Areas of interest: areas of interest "Leiyang City Guanwang Lake Scenic Area"
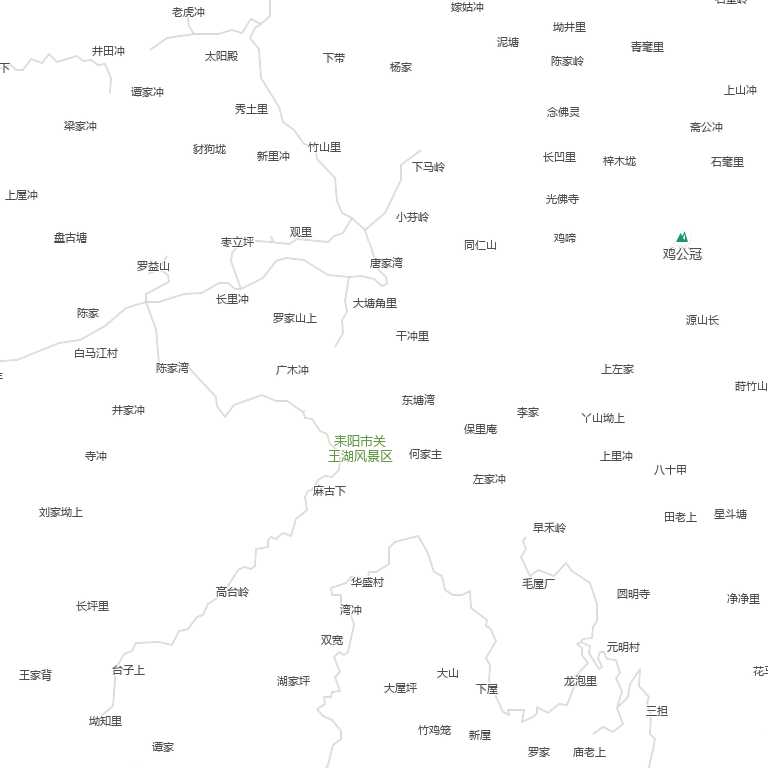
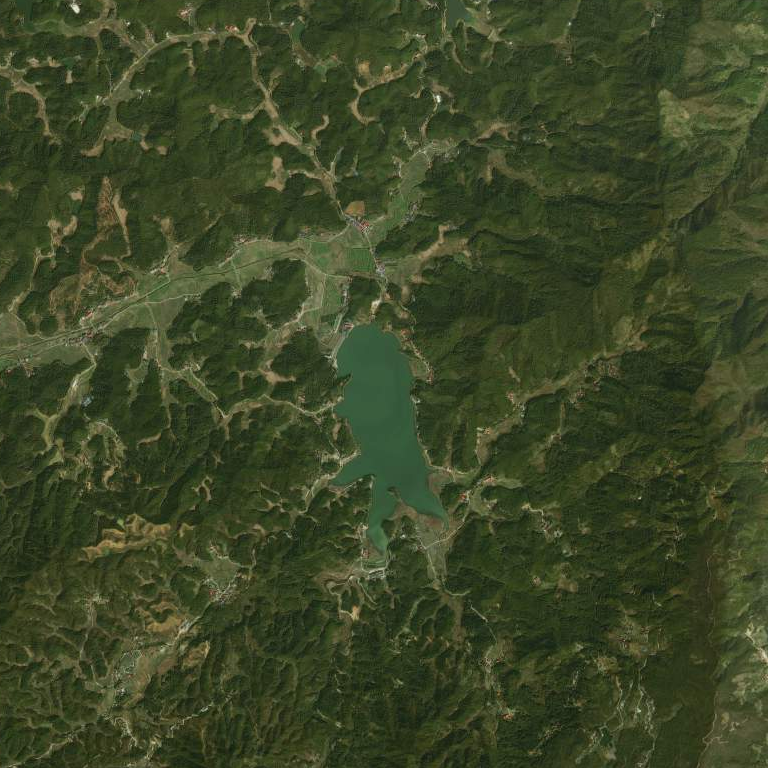